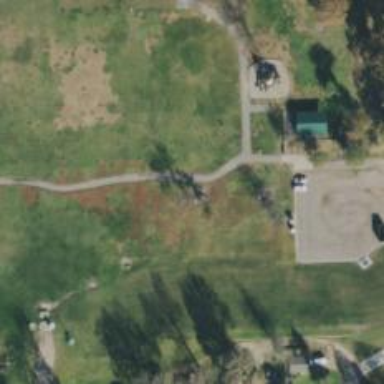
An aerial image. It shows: Disc golf basket.